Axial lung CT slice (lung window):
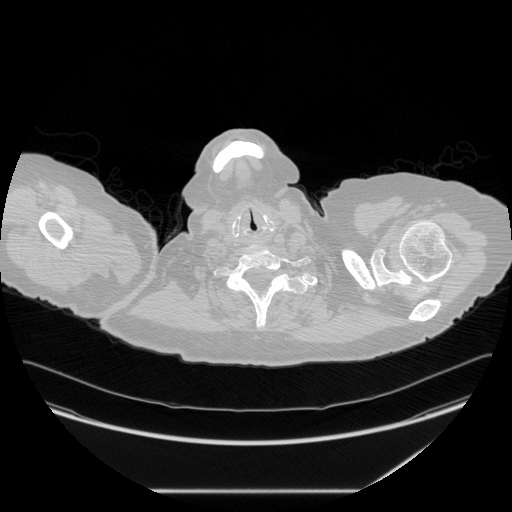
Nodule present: no